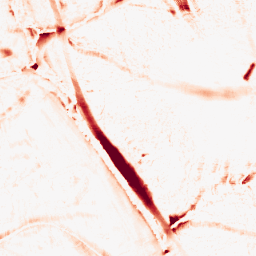
Category: morphological
Decomposition family: morphological_ellipse
Decomposition parameters: operation: opening
width: 20
height: 20
Upsampling method: bilinear
Upsampling parameters: scale: 4
Upsampling scale: 4